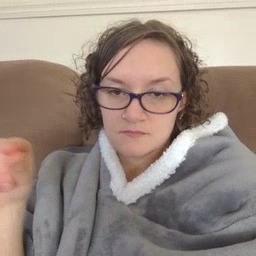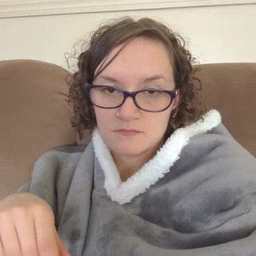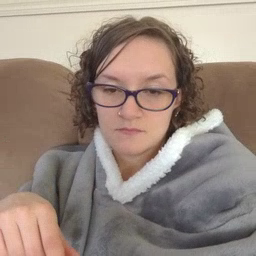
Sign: pen